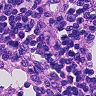
Metastatic tissue present: no